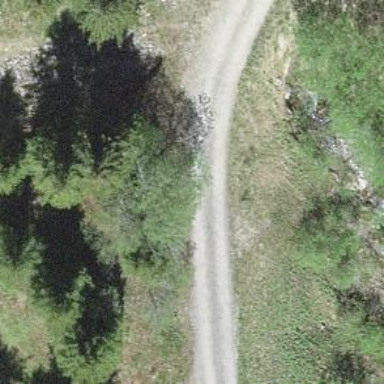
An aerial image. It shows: Gravel track with grade2 quality.